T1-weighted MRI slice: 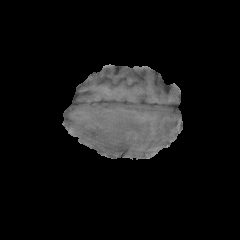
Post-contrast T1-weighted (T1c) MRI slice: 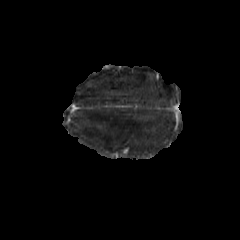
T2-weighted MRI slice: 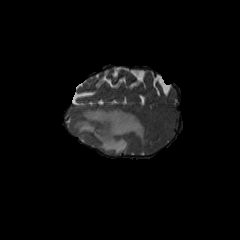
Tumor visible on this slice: yes